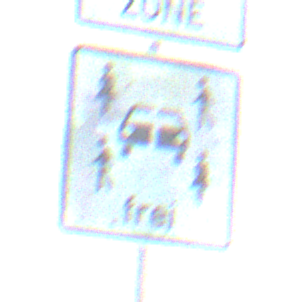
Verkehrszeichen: CarsharingfahrzeugeFrei
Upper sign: BeginnEingeschraenktesHalteverbotZone
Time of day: SunriseSunset
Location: Outdoor (Beach)
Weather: Clear
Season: NotSpecified
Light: Natural